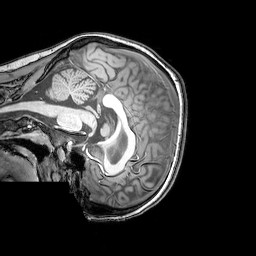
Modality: T1w
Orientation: sagittal
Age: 24
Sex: female
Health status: healthy
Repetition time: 0.081 s
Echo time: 0.037 s